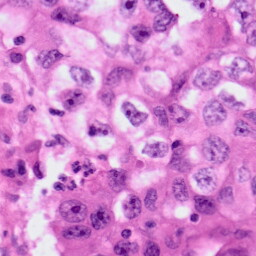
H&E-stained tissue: Lung